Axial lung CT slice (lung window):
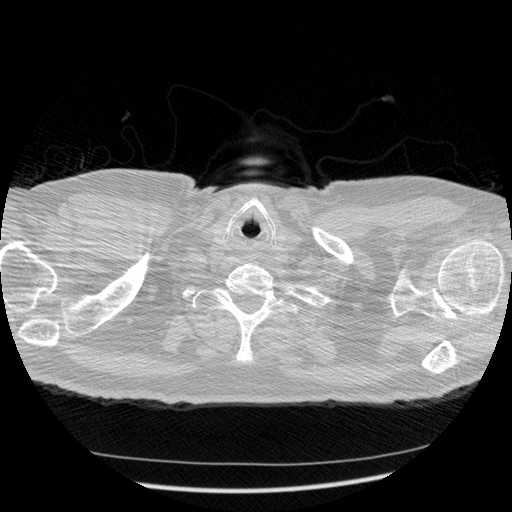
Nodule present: no